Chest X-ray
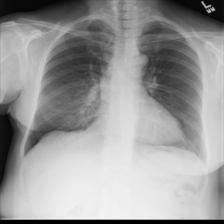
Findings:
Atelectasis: negative
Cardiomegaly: negative
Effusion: negative
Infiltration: negative
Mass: negative
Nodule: negative
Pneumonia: negative
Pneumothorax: negative
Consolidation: negative
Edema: negative
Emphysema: negative
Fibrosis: negative
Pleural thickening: negative
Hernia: negative